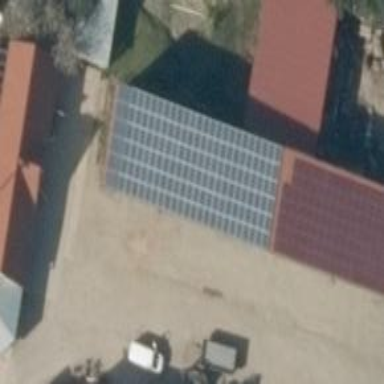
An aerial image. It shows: Building equipped with small solar photovoltaic panel for generating electricity.